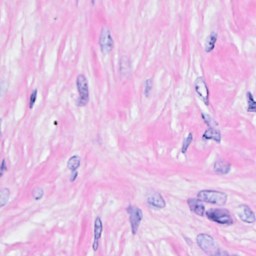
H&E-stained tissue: Breast